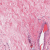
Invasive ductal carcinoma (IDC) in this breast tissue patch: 0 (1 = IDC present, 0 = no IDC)